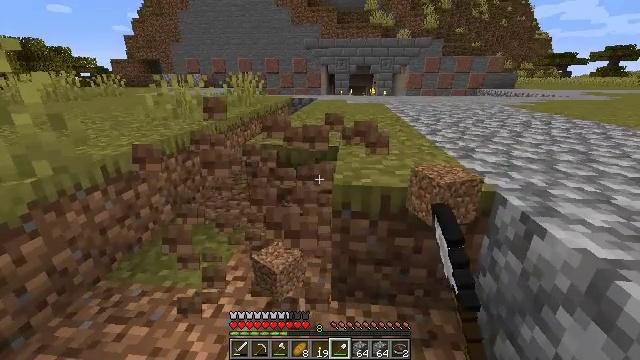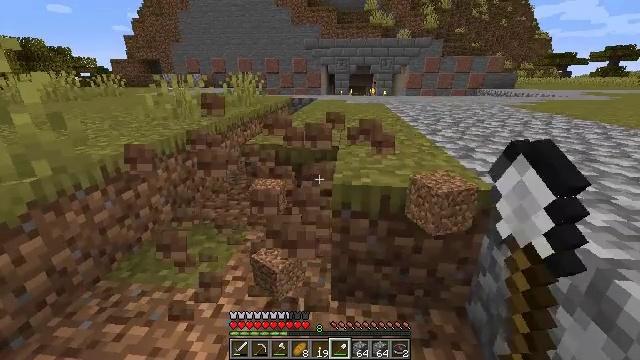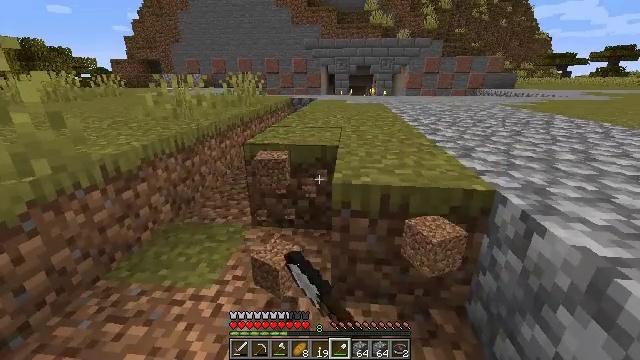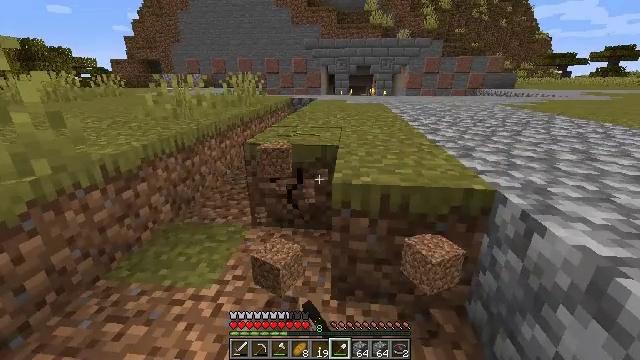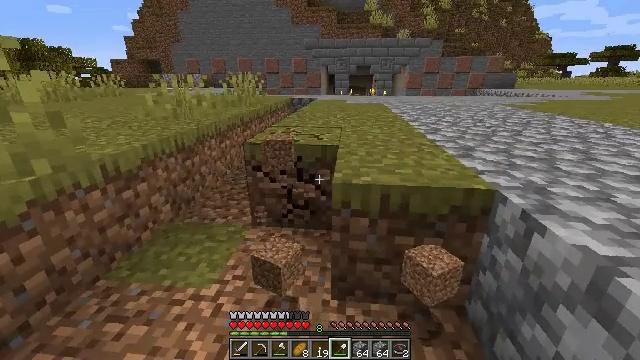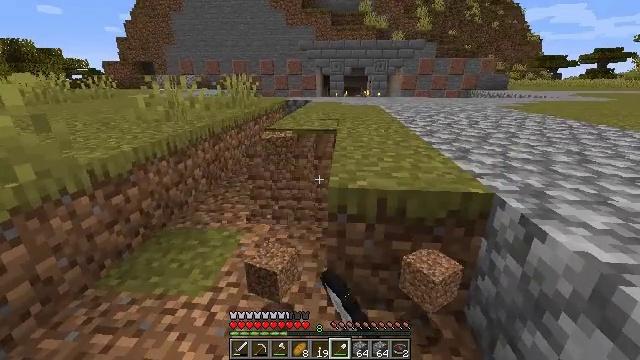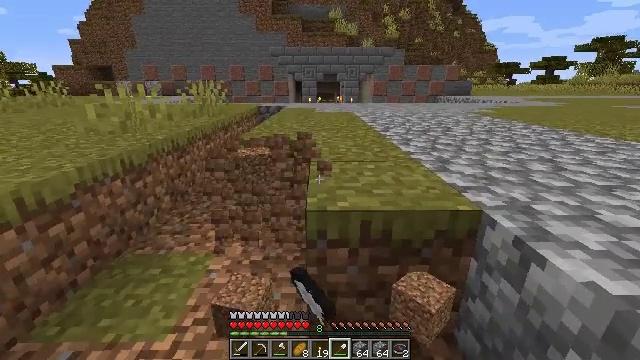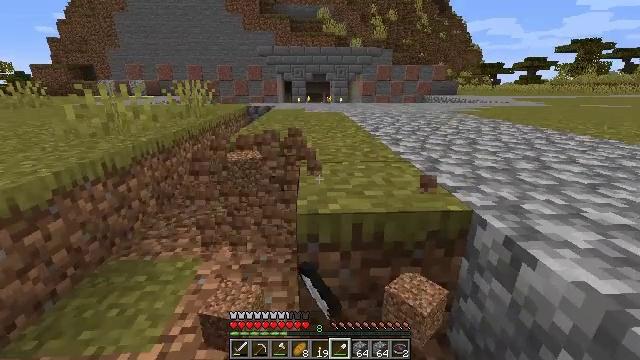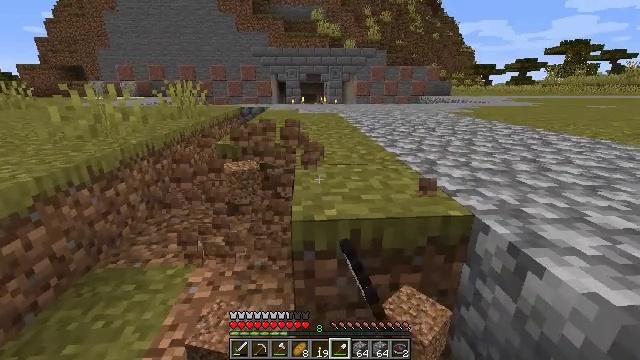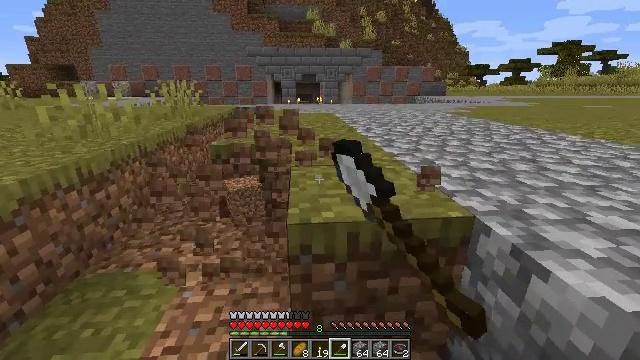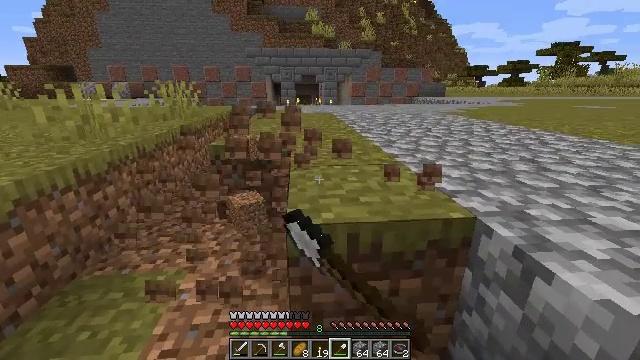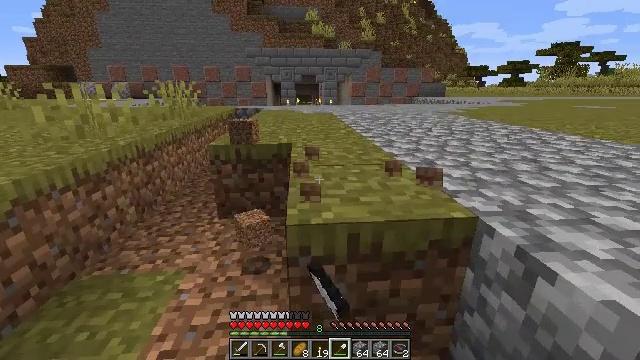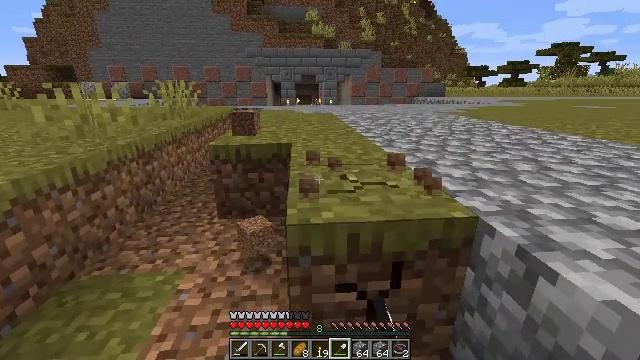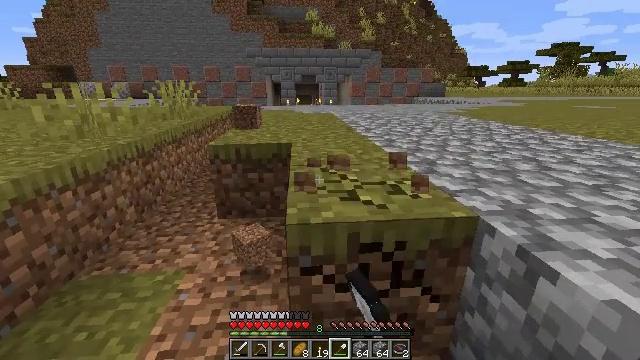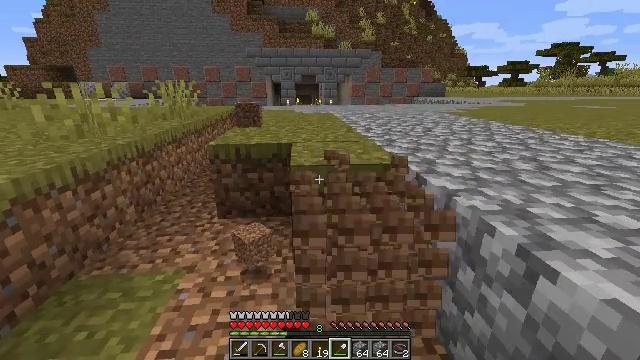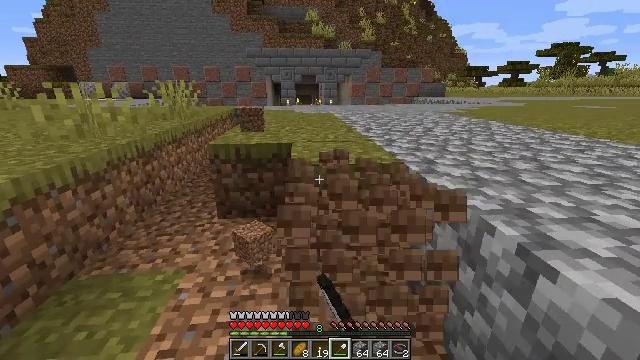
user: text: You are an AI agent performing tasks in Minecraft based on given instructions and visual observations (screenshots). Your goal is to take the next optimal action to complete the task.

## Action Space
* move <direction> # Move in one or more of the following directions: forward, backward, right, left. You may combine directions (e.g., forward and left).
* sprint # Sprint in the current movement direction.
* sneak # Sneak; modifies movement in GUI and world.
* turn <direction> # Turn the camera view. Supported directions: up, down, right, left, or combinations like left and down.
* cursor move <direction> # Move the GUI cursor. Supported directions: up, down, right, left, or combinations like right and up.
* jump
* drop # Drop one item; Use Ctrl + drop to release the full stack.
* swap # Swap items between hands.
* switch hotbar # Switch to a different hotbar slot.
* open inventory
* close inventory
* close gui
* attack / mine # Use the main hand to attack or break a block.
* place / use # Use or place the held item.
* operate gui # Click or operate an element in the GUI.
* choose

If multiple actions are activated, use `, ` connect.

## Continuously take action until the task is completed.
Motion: motion action
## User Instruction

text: Gather grass block for landscaping.
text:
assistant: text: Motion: attack / mine
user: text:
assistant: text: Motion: attack / mine
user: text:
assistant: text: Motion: attack / mine
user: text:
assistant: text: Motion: attack / mine
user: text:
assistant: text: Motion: move forward, turn right, attack / mine
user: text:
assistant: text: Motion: move forward, turn right and up, attack / mine
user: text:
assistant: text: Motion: turn right, attack / mine
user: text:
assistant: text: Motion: turn right, attack / mine
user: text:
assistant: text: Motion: attack / mine
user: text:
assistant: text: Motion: attack / mine
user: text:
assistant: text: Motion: attack / mine
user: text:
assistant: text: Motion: attack / mine
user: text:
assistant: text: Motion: attack / mine
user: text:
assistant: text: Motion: attack / mine
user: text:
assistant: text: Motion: attack / mine
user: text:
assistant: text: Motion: attack / mine
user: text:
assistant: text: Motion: attack / mine
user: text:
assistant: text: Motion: move forward, attack / mine
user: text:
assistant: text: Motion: move forward, attack / mine
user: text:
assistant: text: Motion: move forward, attack / mine
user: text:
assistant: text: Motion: move forward, attack / mine
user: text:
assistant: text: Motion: move forward, attack / mine
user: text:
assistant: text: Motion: attack / mine
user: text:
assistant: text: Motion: attack / mine
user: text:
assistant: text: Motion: attack / mine
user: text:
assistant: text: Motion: attack / mine
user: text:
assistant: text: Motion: attack / mine
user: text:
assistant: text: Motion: turn left, attack / mine
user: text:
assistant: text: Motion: turn left, attack / mine
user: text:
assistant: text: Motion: attack / mine